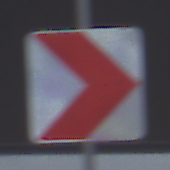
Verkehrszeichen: RichtungstafelnInKurvenKleinLinks
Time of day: MorningAfternoon
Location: Outdoor (Suburban)
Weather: Overcast
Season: NotSpecified
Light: Natural